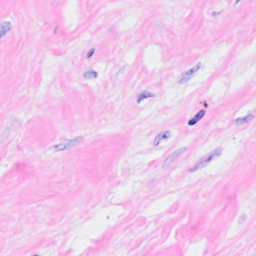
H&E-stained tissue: Breast